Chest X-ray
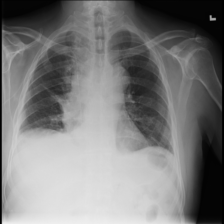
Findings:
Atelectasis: negative
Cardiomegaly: negative
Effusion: positive
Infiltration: negative
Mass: negative
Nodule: negative
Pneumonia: negative
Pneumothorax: negative
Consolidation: negative
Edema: negative
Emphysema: negative
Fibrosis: negative
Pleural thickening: negative
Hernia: negative